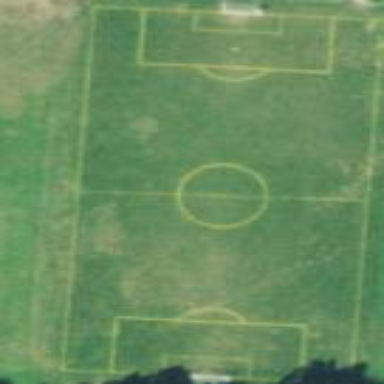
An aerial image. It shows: Soccer pitch for leisureland activities.